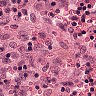
Metastatic tissue present: no